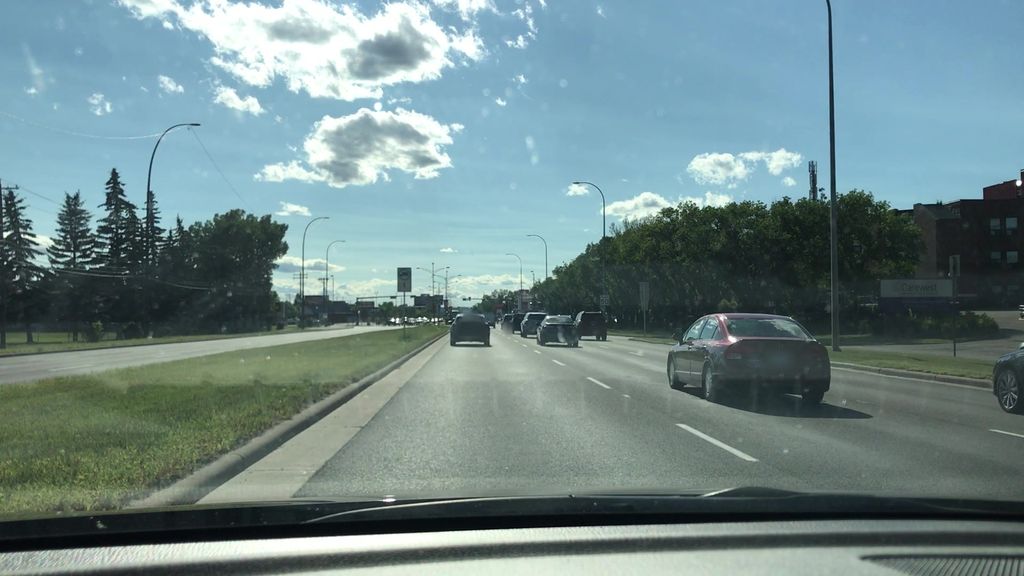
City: calgary